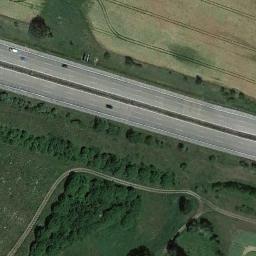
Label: freeway